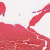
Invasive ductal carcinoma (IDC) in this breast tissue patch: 0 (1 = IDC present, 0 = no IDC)